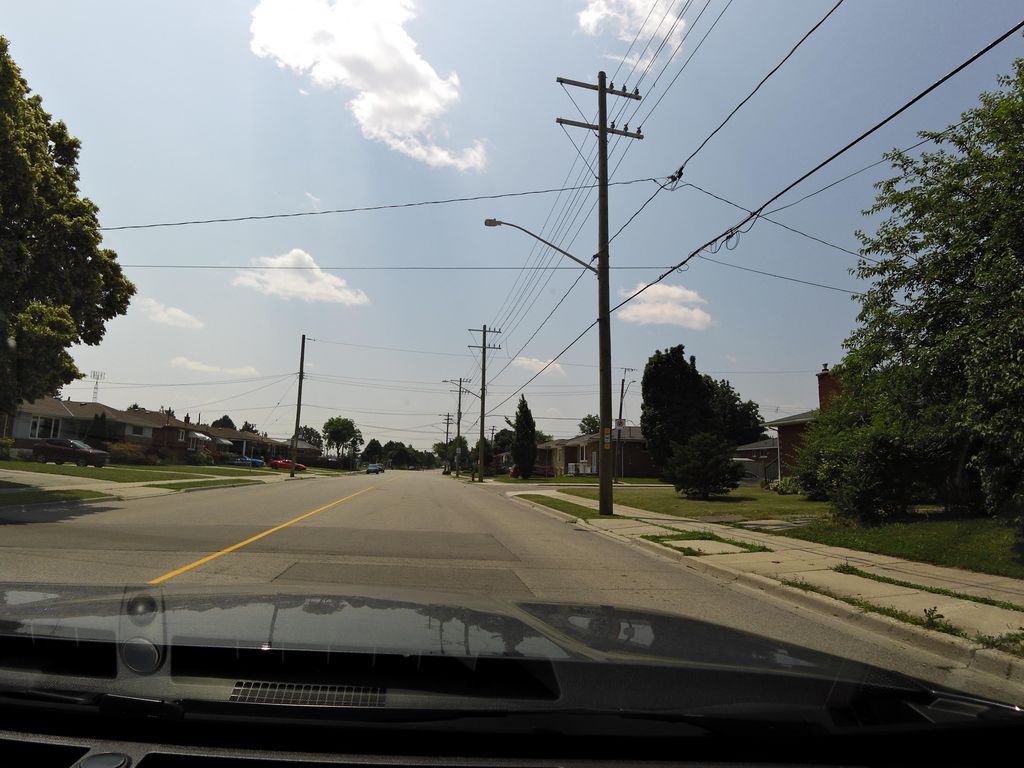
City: hamilton